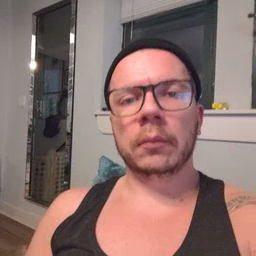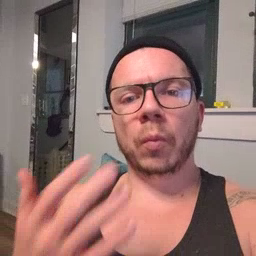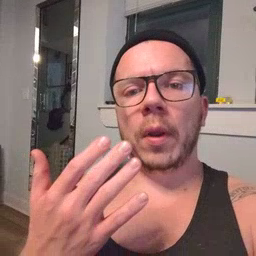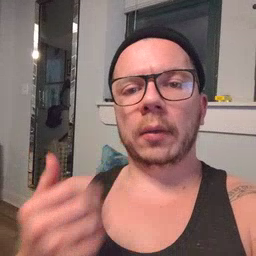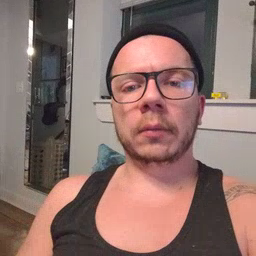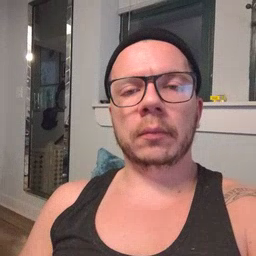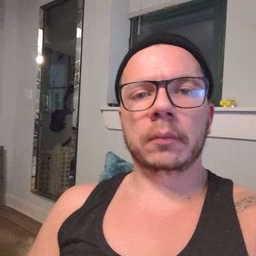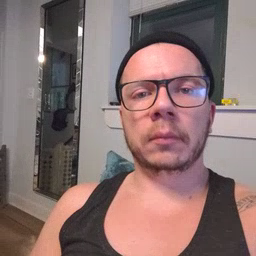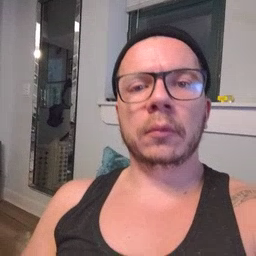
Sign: wait